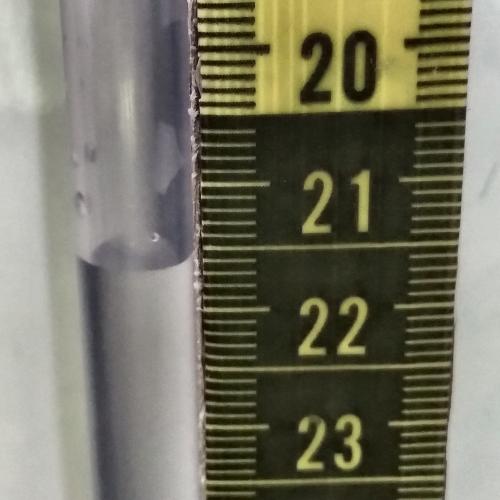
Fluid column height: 21.6 cm